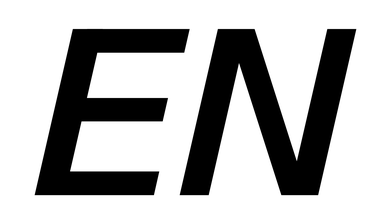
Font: InstrumentSans-Italic_SemiBold_Italic